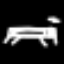
Label: bed